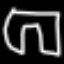
Label: pants